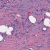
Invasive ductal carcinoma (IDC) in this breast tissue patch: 1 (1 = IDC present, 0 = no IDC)